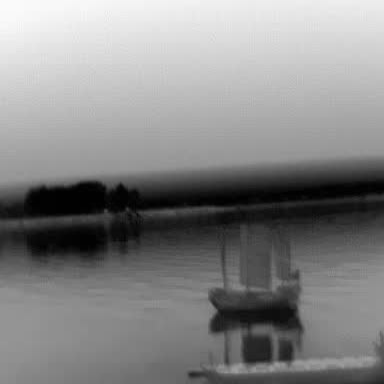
There are two objects shown in the infrared image, including a sailboat, and a liner.